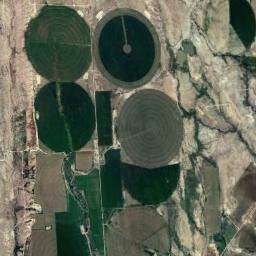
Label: circular_farmland